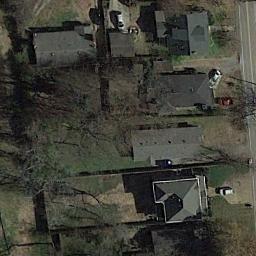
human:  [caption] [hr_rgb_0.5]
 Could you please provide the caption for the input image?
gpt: The medium residential area has some dense houses and trees .

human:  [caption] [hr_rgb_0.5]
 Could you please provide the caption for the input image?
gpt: The houses in the mid-sized residential area are all red .

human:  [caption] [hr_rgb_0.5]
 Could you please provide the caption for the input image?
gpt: Many buildings of different shapes are in medium residential area .

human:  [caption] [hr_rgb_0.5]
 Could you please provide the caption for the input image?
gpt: The medium residential is on the grass next to some trees .

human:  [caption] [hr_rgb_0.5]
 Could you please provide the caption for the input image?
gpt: There are some black buildings and withered trees on the medium residential area .